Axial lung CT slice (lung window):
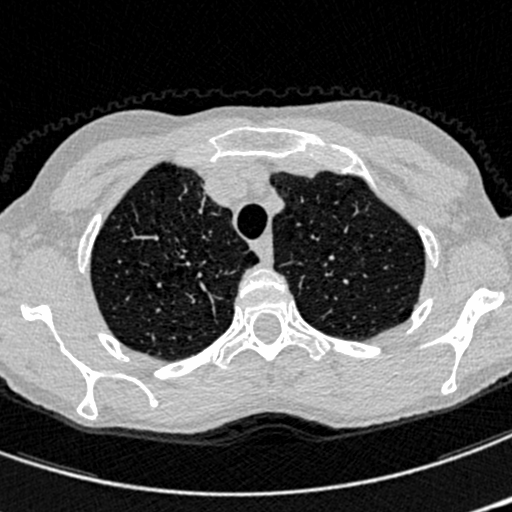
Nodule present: no